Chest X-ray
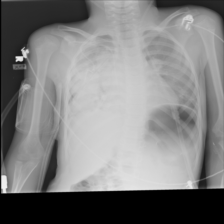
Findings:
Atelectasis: negative
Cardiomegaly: negative
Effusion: negative
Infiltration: negative
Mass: positive
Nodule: negative
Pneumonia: negative
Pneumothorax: positive
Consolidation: positive
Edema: negative
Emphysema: negative
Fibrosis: negative
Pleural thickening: negative
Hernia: negative